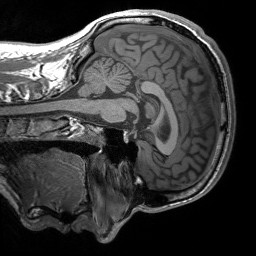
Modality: T1w
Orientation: sagittal
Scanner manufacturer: siemens
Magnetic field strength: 3 T
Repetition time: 1.9 s
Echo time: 0.00252 s